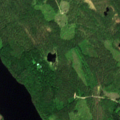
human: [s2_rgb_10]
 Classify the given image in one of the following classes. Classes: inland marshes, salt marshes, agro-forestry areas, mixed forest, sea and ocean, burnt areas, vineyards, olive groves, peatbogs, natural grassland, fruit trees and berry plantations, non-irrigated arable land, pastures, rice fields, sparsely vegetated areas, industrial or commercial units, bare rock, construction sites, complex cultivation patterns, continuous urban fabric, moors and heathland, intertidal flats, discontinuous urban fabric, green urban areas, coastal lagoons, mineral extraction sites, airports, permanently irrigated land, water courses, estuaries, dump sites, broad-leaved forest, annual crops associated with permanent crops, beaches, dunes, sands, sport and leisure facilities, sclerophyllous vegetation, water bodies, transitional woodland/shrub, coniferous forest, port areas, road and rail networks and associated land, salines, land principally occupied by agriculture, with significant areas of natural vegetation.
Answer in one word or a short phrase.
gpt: coniferous forest, mixed forest, water bodies